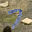
Label: 7